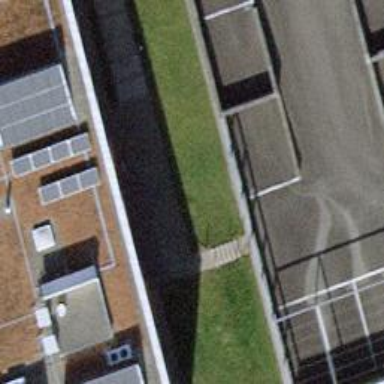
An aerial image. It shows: Fence.